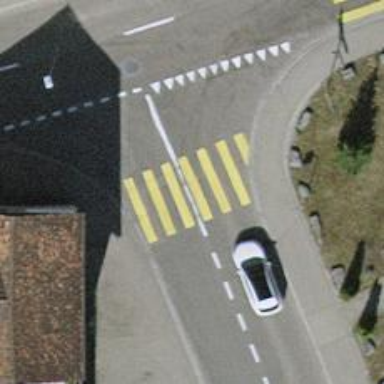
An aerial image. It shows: Uncontrolled road crossing.